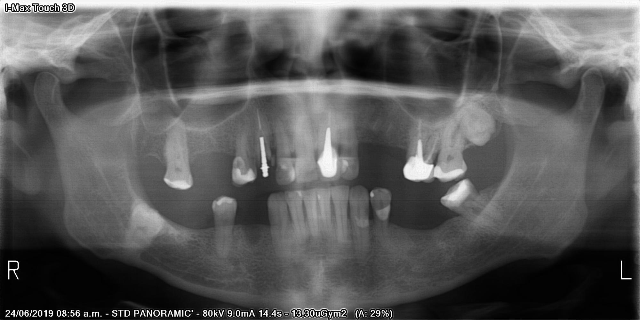
adult